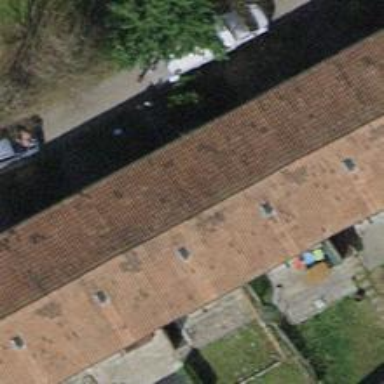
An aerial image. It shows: Terrace building.